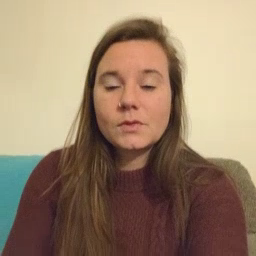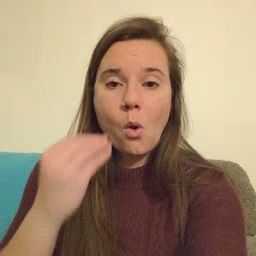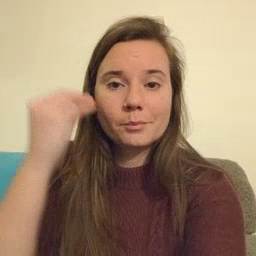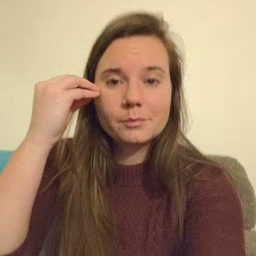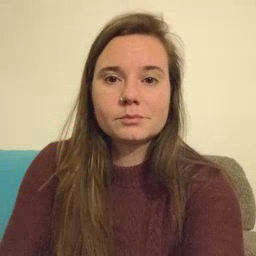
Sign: home